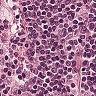
Metastatic tissue present: no